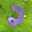
Label: 2